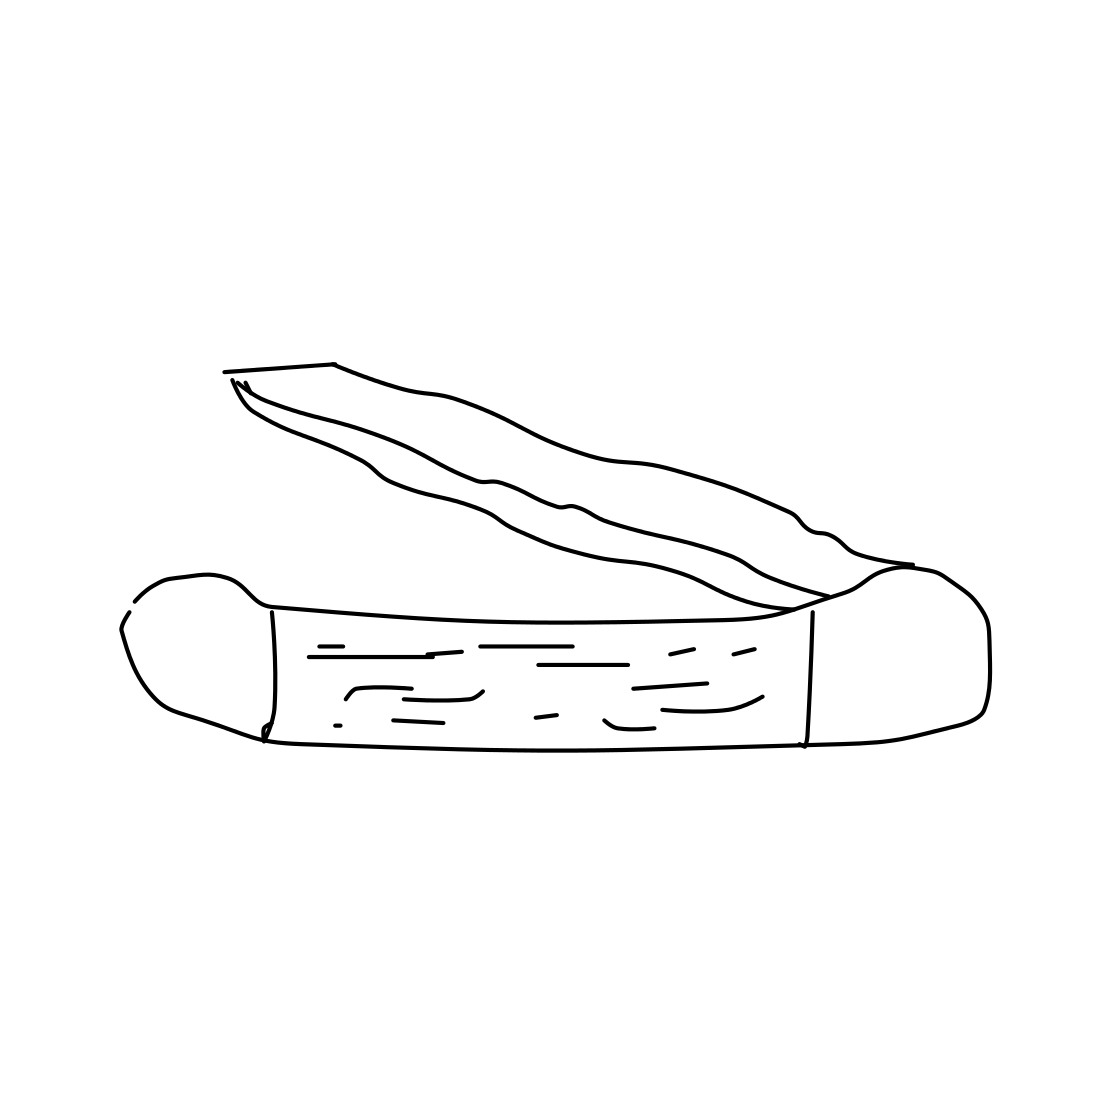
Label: knife